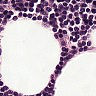
Metastatic tissue present: no